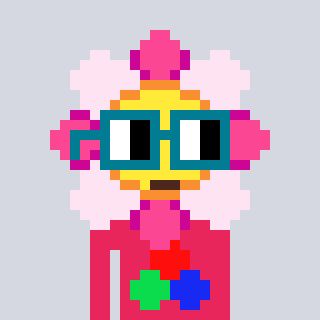
a pixel art character with square dark green glasses, a flower-shaped head and a redpinkish-colored body on a cool background